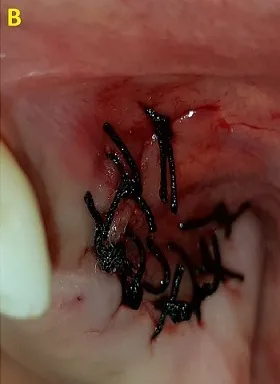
The buccal flap was placed over the defect and sutured.
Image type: medical_photograph (other_medical_photograph)